Question: I'm trying to display some very simple data using Google Charts API.
My data are a serie of X,Y points:
(1,44) (2,46) (3,46) (4,43) (5,46) and (6,44).
X-axis : from 0 to 300, step 50
Y-axis : from 1 to 50, step 5
I should end up with a line almost in the top, to the left, of the chart (43-46 are near 50).
But here is what I get:
URL = <URL>

If I change Y-axis, 1 to 100 (instead of 50), it's ok...
URL = <URL>
I'm probably mistaking, but I can't find what is wrong.
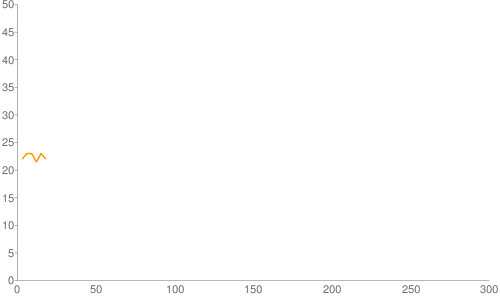
Answer: If you add data scale the chart does show correctly.
<URL>